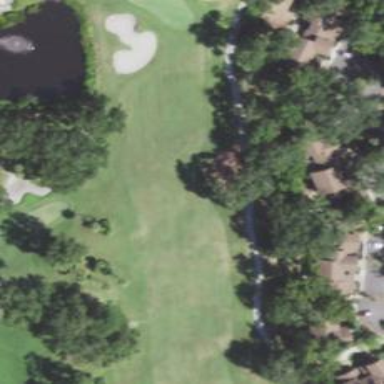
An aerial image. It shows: Golf hole.